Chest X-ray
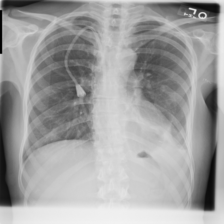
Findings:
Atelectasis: negative
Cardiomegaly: negative
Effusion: positive
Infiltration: negative
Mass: negative
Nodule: negative
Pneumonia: negative
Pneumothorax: negative
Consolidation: negative
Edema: negative
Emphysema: negative
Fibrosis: negative
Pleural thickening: negative
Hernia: negative